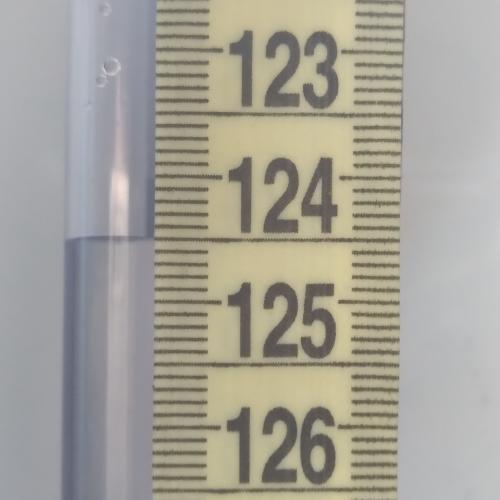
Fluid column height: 124.5 cm